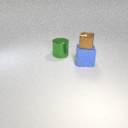
large blue rubber cube to the right of large green metal cylinder